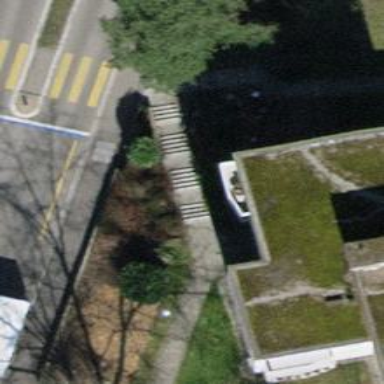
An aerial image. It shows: Road with steps.